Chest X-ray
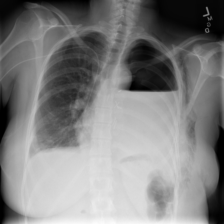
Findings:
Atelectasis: negative
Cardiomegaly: negative
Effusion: negative
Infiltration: negative
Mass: negative
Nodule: negative
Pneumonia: negative
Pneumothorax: negative
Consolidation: negative
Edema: negative
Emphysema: negative
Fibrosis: negative
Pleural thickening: negative
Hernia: negative